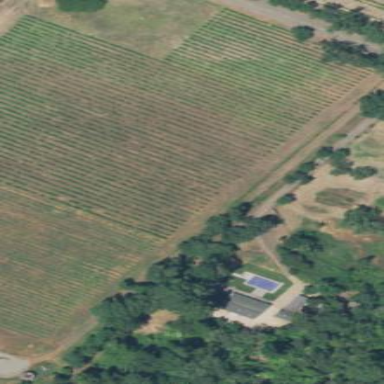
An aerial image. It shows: Vineyard growing grapes.